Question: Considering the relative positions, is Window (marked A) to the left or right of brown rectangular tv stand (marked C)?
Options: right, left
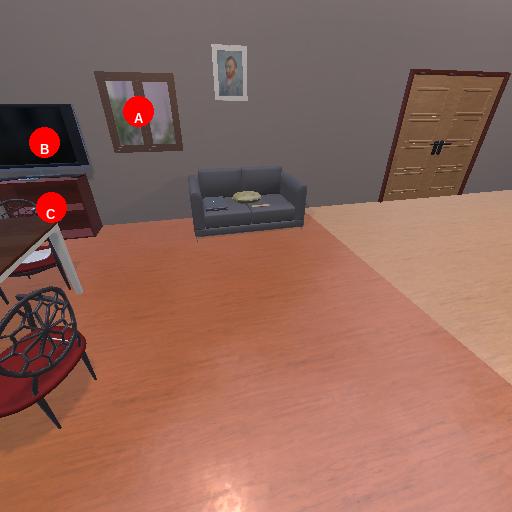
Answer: right